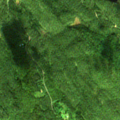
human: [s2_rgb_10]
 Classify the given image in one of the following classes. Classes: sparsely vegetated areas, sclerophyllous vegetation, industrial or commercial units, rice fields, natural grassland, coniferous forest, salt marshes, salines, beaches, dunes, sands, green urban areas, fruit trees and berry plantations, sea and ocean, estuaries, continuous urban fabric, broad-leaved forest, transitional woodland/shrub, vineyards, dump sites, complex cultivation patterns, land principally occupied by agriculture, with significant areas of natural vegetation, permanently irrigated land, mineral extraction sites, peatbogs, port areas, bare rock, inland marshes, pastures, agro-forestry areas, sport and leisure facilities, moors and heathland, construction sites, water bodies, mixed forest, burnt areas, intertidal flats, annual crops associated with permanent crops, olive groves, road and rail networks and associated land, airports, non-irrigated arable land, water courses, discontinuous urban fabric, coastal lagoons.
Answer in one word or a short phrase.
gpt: coniferous forest, mixed forest